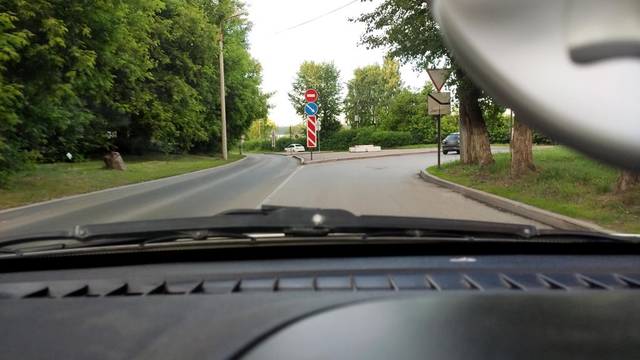
Region: Russia
Coordinates: 58.114, 56.319